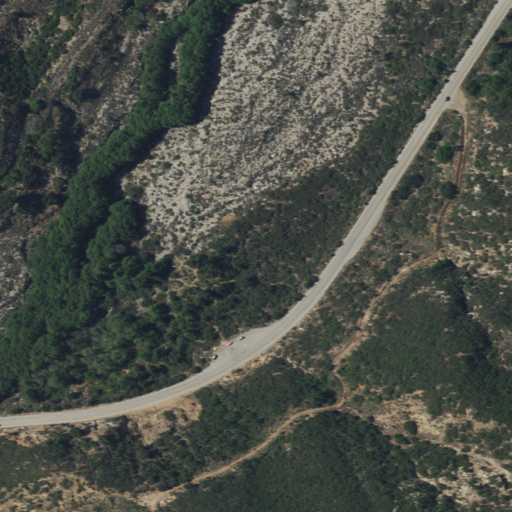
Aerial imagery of valley in California named Maple Canyon containing shrub, open development, woody wetlands, low intensity development, evergreen forest, grassland, medium intensity development, and high intensity development